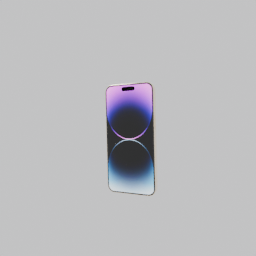
Label: electronics